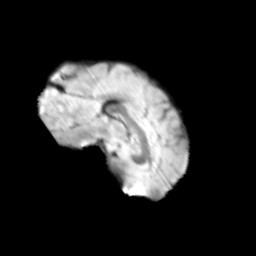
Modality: T2w
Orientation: sagittal
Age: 11
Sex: male
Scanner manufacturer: siemens
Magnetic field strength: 3 T
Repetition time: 3.8 s
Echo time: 0.07 s